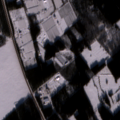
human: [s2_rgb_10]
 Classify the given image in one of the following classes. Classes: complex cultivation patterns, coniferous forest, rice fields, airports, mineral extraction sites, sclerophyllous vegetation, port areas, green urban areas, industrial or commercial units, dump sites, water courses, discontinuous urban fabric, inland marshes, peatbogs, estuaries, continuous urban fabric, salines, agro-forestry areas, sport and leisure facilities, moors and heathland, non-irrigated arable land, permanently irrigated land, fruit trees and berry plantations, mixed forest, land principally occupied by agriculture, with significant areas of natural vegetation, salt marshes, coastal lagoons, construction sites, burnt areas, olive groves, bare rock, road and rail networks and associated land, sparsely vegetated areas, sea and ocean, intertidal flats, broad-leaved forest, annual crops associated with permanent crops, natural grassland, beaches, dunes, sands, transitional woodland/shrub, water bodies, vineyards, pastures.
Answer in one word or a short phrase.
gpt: industrial or commercial units, non-irrigated arable land, land principally occupied by agriculture, with significant areas of natural vegetation, coniferous forest, mixed forest, transitional woodland/shrub